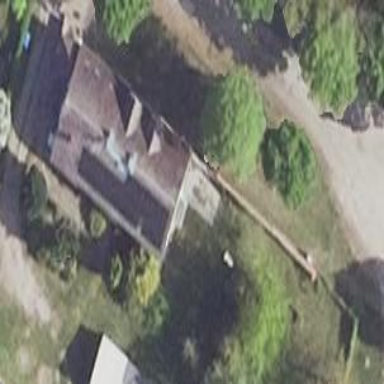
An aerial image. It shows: House with multiple parts.